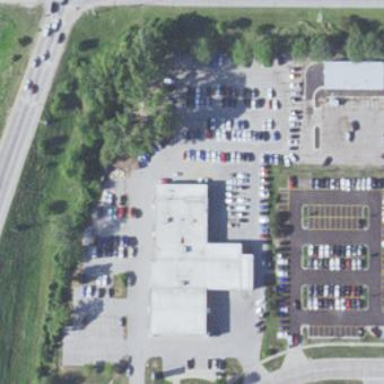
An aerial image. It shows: Retail building housing car shop.